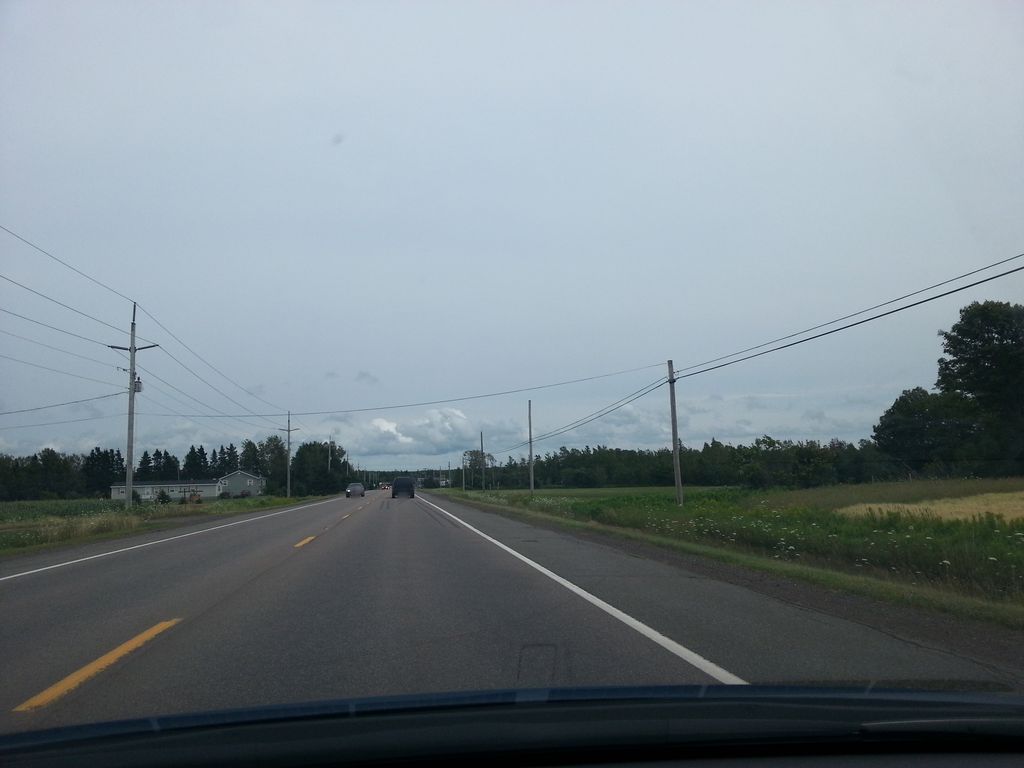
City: charlottetown